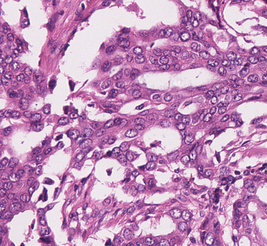
Tumor epithelial tissue: yes
Tumor-associated stroma tissue: no
Normal tissue: no